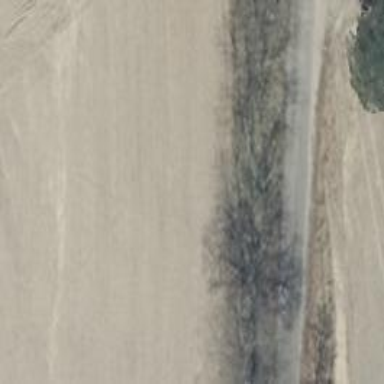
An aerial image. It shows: Row of deciduous broadleaved trees.